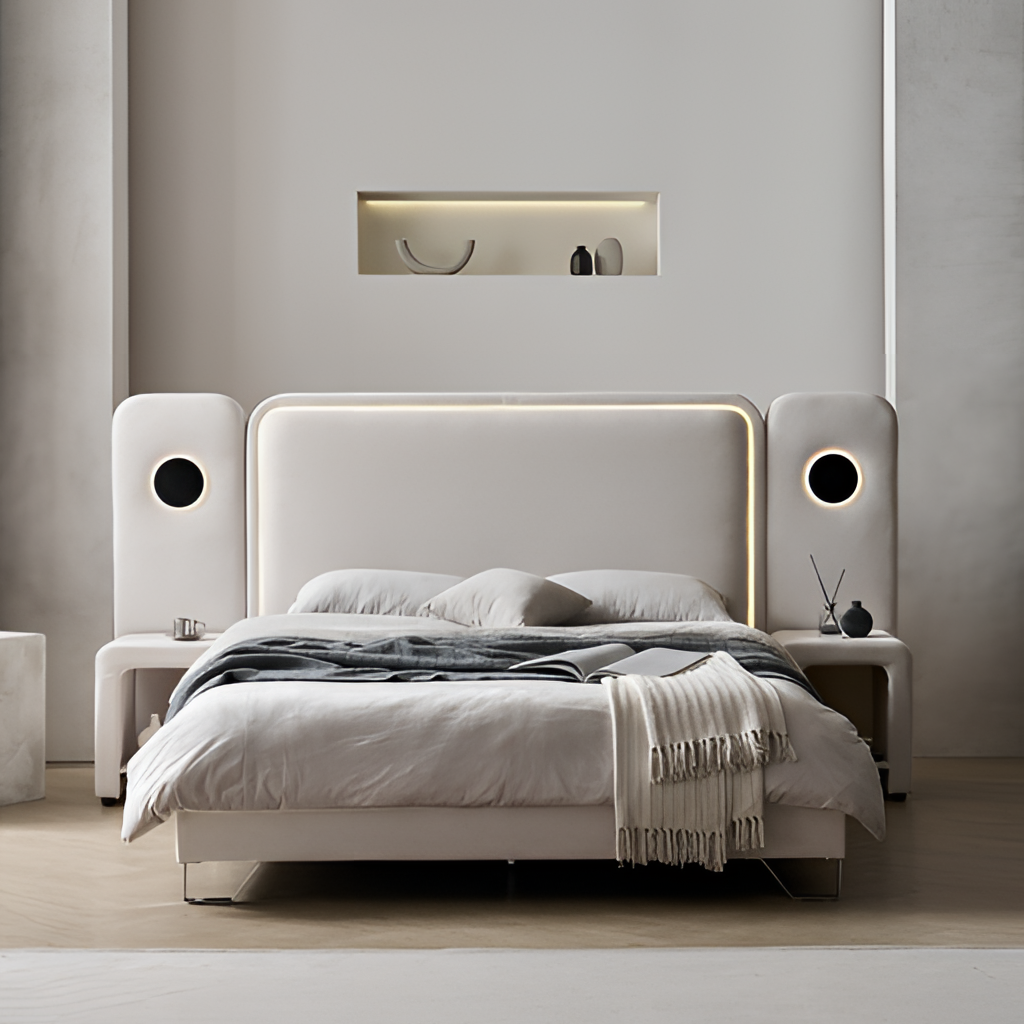
beige upholstered bed, bedroom, modern, laminate flooring, with plank pattern, paint wallpaper, with solid pattern